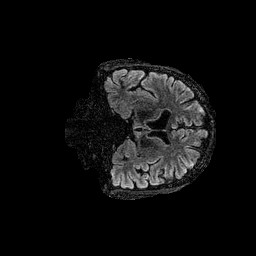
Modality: FLAIR
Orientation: coronal
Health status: ill
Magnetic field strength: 3 T